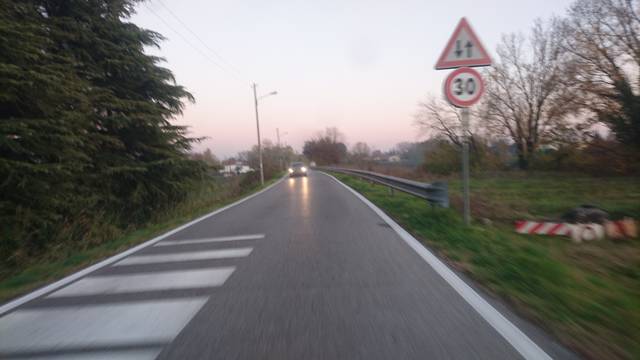
Region: Italy
Coordinates: 45.389, 11.847